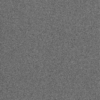
Label: dusty